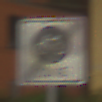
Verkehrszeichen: EndeFahrradzone
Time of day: Night
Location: Outdoor (Urban)
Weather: PartlyCloudy
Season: NotSpecified
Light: Artificial